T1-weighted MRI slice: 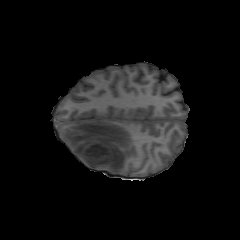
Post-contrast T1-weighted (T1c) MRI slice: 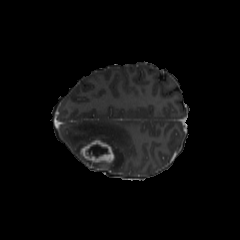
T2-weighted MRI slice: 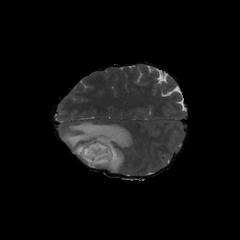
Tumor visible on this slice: yes